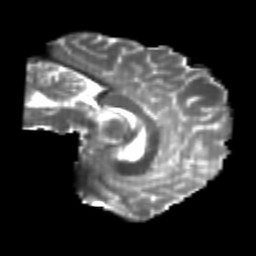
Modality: T2w
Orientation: sagittal
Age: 20
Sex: male
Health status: healthy
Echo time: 0.074 s